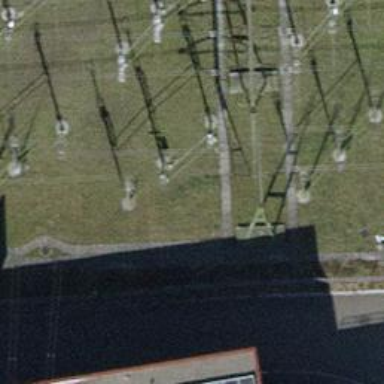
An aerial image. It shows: Switch used for power control.